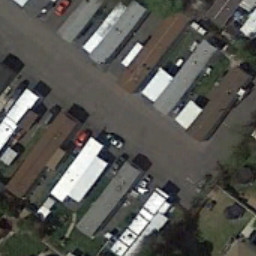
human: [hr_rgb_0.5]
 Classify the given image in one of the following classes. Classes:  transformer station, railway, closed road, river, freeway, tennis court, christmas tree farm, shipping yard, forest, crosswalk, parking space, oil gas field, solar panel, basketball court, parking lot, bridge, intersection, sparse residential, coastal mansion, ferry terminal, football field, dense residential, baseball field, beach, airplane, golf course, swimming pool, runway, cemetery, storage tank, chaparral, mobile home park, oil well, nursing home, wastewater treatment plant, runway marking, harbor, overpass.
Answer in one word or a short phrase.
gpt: mobile home park